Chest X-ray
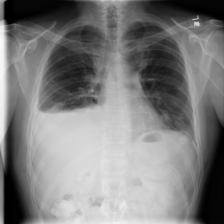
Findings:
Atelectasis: positive
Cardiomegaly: negative
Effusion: negative
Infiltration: negative
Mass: negative
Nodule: negative
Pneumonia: negative
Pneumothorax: negative
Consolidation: negative
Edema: negative
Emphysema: negative
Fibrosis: negative
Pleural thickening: negative
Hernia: negative